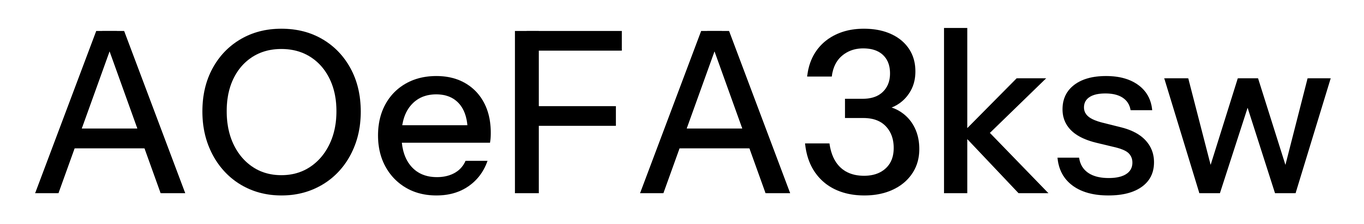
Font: InstrumentSans_Medium